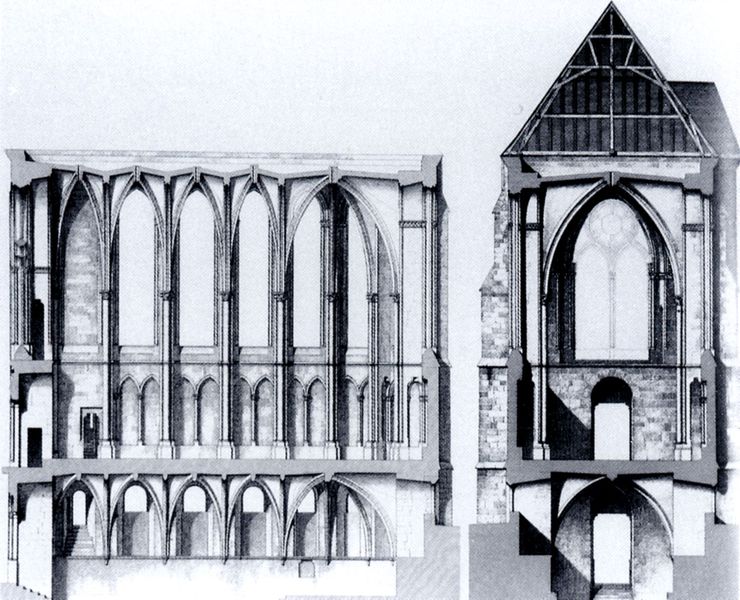
Titel: Skizzen von der Kathedrale von Reims
Künstler: Villard de Honnecourt
Schlagwörter: fenster, dach, wand, architektur, kirche, gotik, schiff, bogen, giebel, empore, ruine, gewölbe, dom, seite, spitzbogen, plan, aufriss, krypta, cathedrale, schneus